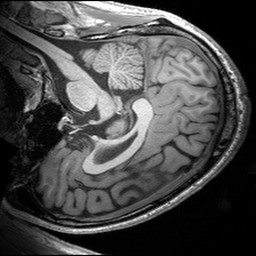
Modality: T1w
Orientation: sagittal
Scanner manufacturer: siemens
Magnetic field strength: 3 T
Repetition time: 2.53 s
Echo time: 0.00299 s